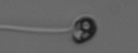
Label: flagellate